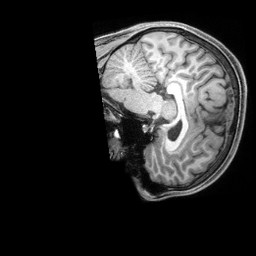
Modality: T1w
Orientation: sagittal
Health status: healthy
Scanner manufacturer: siemens
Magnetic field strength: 3 T
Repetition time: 2.4 s
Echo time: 0.00201 s